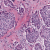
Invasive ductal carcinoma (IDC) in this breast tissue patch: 1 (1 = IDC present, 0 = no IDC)